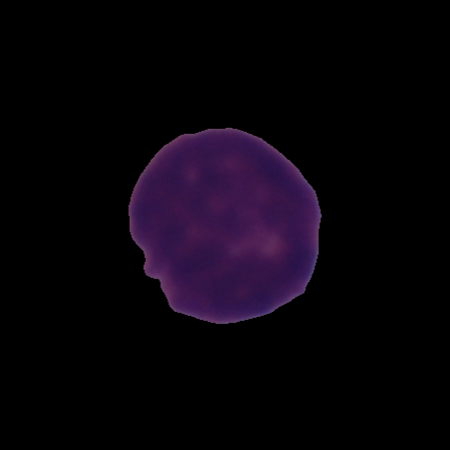
Label: cancer